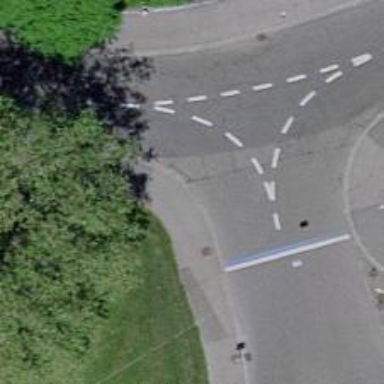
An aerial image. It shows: Kerb barrier.